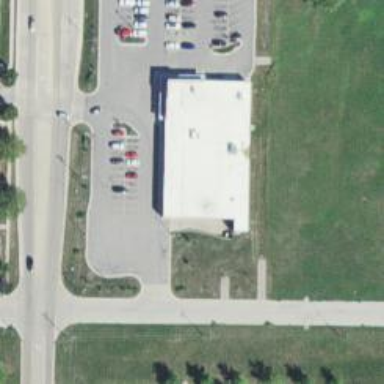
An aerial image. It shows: Supermarket.